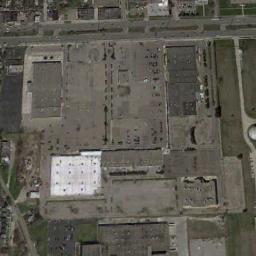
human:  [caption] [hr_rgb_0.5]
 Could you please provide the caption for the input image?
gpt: The industrial area is empty .

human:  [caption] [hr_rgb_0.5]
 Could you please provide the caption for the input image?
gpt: Many houses of different shapes are in the industrial area .

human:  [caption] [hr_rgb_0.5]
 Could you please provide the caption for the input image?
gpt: Neatly planned areas and roads in an industrial area with green belts .

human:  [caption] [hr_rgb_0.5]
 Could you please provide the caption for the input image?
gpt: The industrial area includes some workshops and open areas .

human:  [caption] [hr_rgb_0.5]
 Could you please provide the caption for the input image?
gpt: There are some brown buildings and a white building on the industrial area .